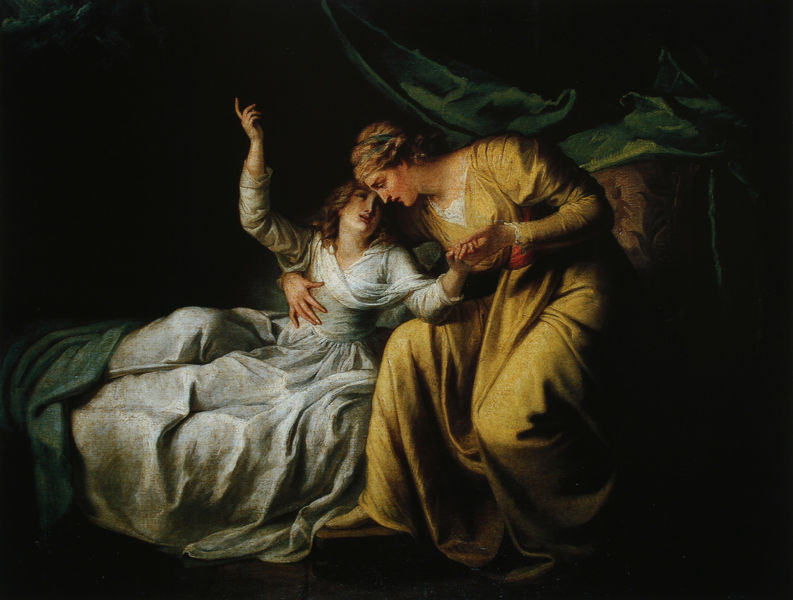
Titel: Der Tod der Miss Gardiner
Künstler: Maria Cosway
Standort: Vizille
Institution: Musée de la Révolution française
Schlagwörter: dunkel, gemälde, hand, himmel, schatten, umhang, weiß, frauen, gelb, grün, menschen, ocker, sitzen, ausschnitt, braun, brust, femmes, finger, frankreich, frau, frisur, geste, grau, haar, hell, hintergrund, kleid, kleider, licht, mund, nacht, nase, profil, schwarz, szene, säule, zimmer, blick, gürtel, rot, tuch, wolke, gespräch, malerei, blond, gesichter, jung, arm, arme, augen, band, falten, geschichte, gesicht, haarschmuck, halten, historie, johannes, kleidung, mensch, samt, spitze, stein, stirnband, tod, tot, trauer, bild, gesten, hände, vorhang, boden, gewand, gold, haare, sitzend, stoff, decke, kind, klassizismus, mutter, nachthemd, paar, tochter, theater, dekollete, gebeugt, locken, schön, traurig, bein, umarmung, liegen, zwei, creme, cremefarben, haarband, schemel, angst, treppe, falte, münder, zeigefinger, zopf, jaune, marron, vert, bett, kammer, socke, faltenwurf, couch, knie, liegend, zeigen, schwestern, oben, umarmen, krank, fuss, geld, traum, weinen, liegende, blanc, panik, flüstern, verzweiflung, trost, anklage, armband, schattenwurf, leintuch, sterben, elend, hilfe, krankheit, leid, leiden, dramatik, liebende, erhoben, blanche, chambre, sombre, fingerzeig, umhänge, nas, femme, anbetung, mort, ombre, peinture, doigt, main, robe, klagen, antique, würde, aufsatz, verzweifelt, trösten, zuhören, kauffmann, boucle, chevelure, rideau, emotion, zeig, gefühle, deux, jeune, mitteilung, tableau, gewandt, klage, drap, schwazr, dunekl, dieu, draps, lit, robes, malade, vien, montrer, weiß rot, gehör, erhobe, ernl, estoff, francais, schware, morte, prärafaeliten, maladie, fruisur, obscurité, handgesicht, anfasen, console, pleure, parler, ombreux